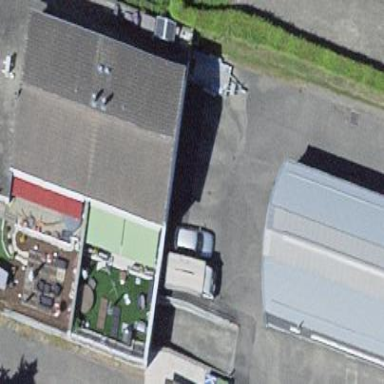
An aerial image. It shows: Building with tiled roof.